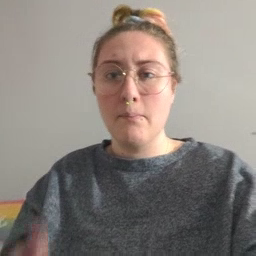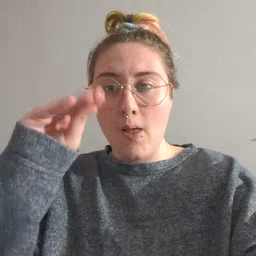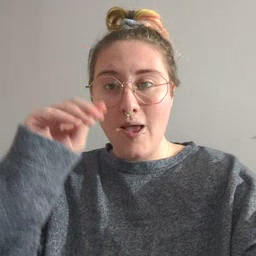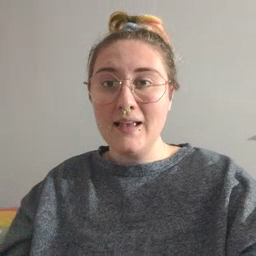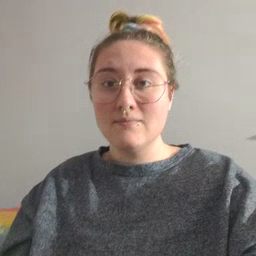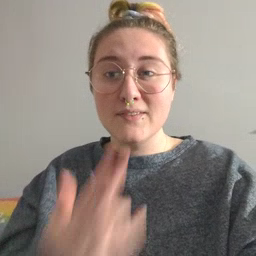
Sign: boy